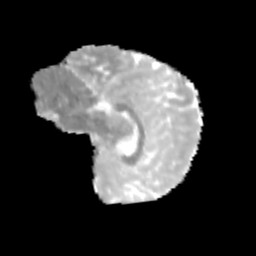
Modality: MD
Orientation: sagittal
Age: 11
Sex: female
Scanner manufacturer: siemens
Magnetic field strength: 3 T
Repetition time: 3.8 s
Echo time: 0.07 s